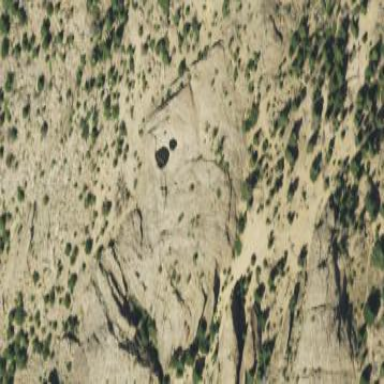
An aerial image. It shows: Crag for climbing surrounded by bare rock.